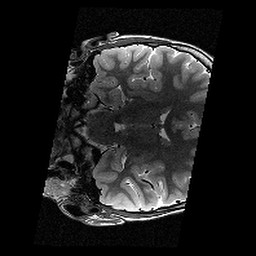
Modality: T2w
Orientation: coronal
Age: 9
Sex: male
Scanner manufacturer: siemens
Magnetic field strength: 3 T
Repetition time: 9.23 s
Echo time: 0.067 s